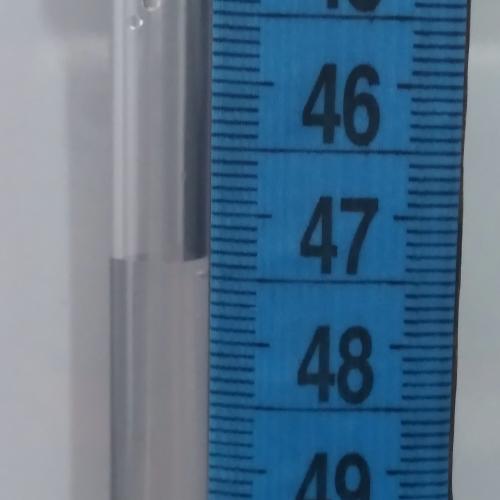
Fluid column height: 47.3 cm